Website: home-depot
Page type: customer-info-address
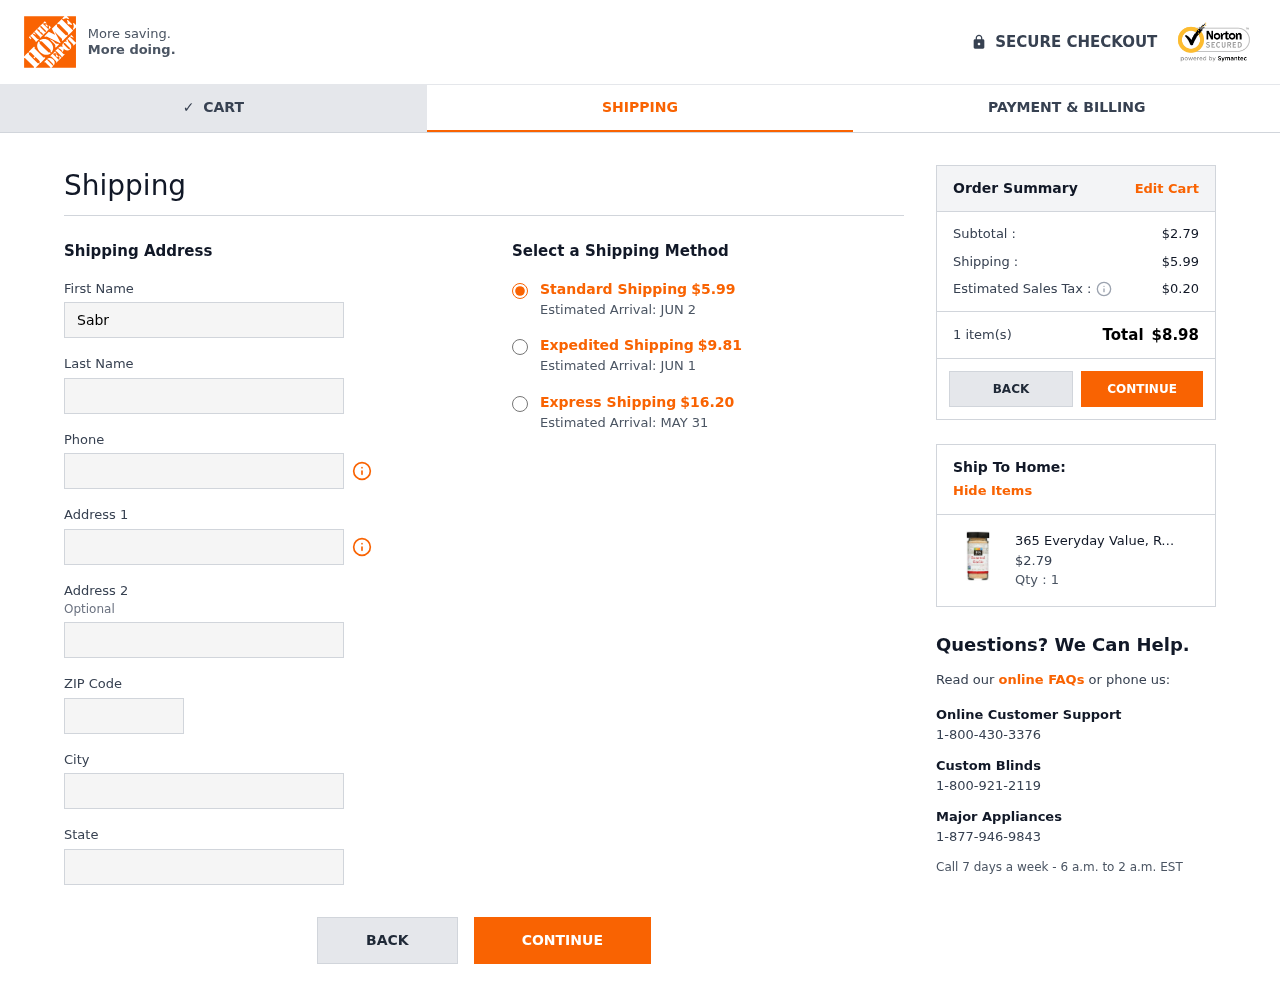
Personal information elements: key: PII_CITY
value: Wigginschester
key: PII_FIRSTNAME
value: Sabrina
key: PII_LASTNAME
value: Sandoval
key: PII_PHONE
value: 8463043785
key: PII_POSTCODE
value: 97085
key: PII_STATE
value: Vermont
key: PII_STREET
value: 82899 James Views
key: PII_STREET2
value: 44207 Fitzpatrick Shoals Suite 618
Product elements: key: PRODUCT1_NAME
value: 365 Everyday Value, Roasted Garlic, 2.8 oz
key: PRODUCT1_PRICE
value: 2.79
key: PRODUCT1_QUANTITY
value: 1
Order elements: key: ORDER_SHIPPING_COST
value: $5.99
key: ORDER_DELIVERY_DATE
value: Estimated Arrival: JUN 2
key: ORDER_SHIPPING_COST_EXPEDITED
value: $9.81
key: ORDER_DELIVERY_DATE_EXPEDITED
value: Estimated Arrival: JUN 1
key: ORDER_SHIPPING_COST_EXPRESS
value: $16.20
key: ORDER_DELIVERY_DATE_EXPRESS
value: Estimated Arrival: MAY 31
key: ORDER_SUBTOTAL
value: $2.79
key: ORDER_TAX
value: $0.20
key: ORDER_NUM_ITEMS
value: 1 item(s)
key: ORDER_TOTAL
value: $8.98